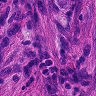
Metastatic tissue present: yes